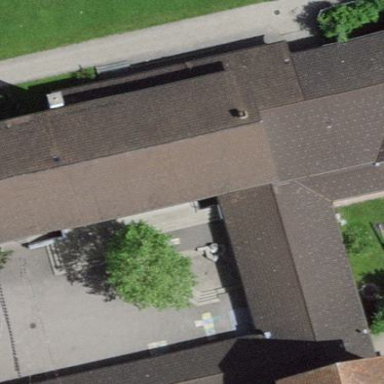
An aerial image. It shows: View of roof of building.